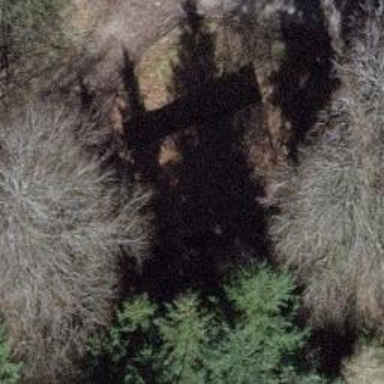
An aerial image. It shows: Shelter.